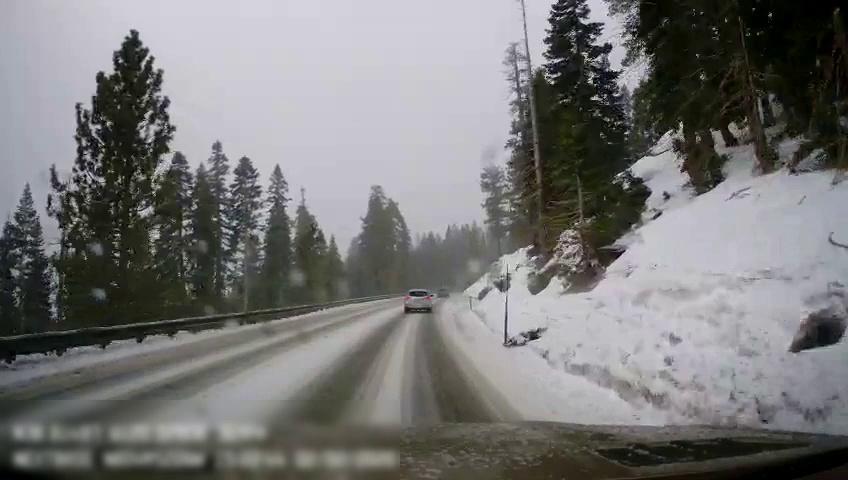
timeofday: Day
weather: Snowy
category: Drivable Space
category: Vehicles | SUV
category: Vehicles | Car